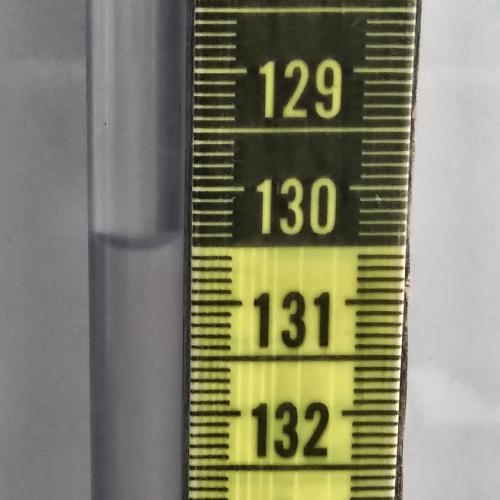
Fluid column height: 130.5 cm